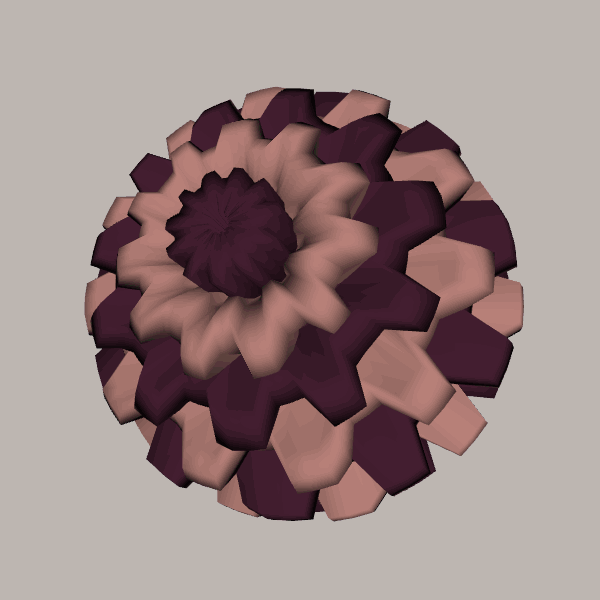
Background: light